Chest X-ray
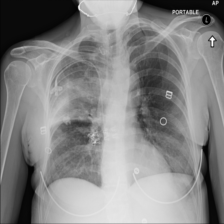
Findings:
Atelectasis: negative
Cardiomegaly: negative
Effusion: negative
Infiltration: negative
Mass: negative
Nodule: negative
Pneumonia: negative
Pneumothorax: negative
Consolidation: positive
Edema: negative
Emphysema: negative
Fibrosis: negative
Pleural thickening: negative
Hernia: negative